Question:
I'm trying to remove the yellow infobar. Tried this, adding that parametet to shortcut with no luck:
'''
C:\Users[USERNAME]\AppData\Local\Google\Chrome\Application\chrome.exe -disable-web-security
'''
What is the correct way to hide this yellow infobar ? Thanks
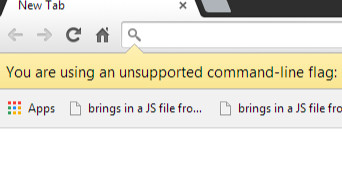
Answer: Add the '--disable-infobars' flag to your command to prevent the yellow infobar from appearing.
That infobar exists for a reason though: It is to warn that a dangerous feature is being used. I recommend against hiding the infobar, because sooner or later you will accidentally visit your bank's website and another malicious website in the same unprotected browsing session.